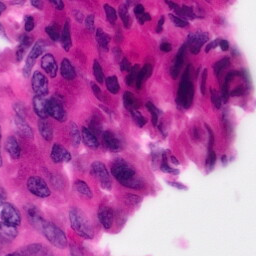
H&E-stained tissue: Pancreatic